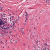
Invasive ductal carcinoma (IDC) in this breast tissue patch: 0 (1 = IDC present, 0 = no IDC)